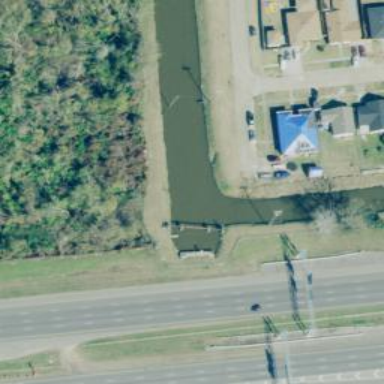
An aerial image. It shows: Culvert tunnel under canal.